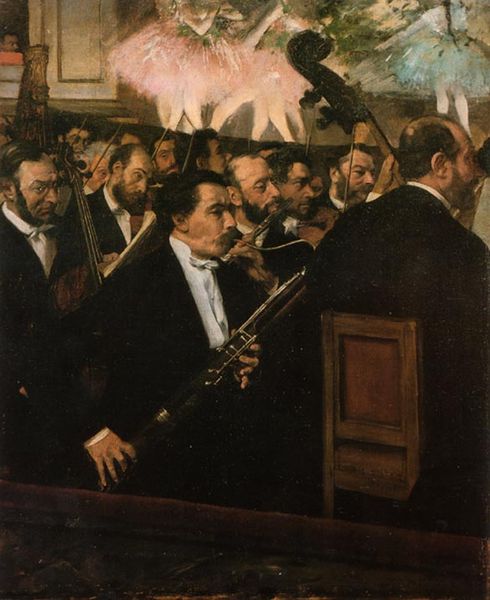
Titel: L'orchestre de l'Opéra, Das Orchester der Oper
Künstler: Edgar Degas
Standort: Paris
Institution: Musée d'Orsay
Schlagwörter: blau, gemälde, hand, mann, weiß, frauen, grün, impressionismus, menschen, mädchen, sitzen, braun, degas, edgar degas, finger, frankreich, frisur, frisuren, grau, haar, holz, köpfe, licht, lichter, männer, nase, paris, profil, rücken, schwarz, stuhl, stühle, türkis, blick, malerei, menge, rock, tanz, anzug, anzüge, bart, bärte, gesichter, hemd, schnurrbart, arme, augen, kragen, silber, hals, hände, innenraum, instrument, krägen, rückenlehne, signatur, öl, haare, aufführung, bass, bühne, instrumente, kontrabass, konzert, musik, musiker, oper, orchester, theater, tänzerin, tänzerinnen, ohren, rosa, beine, lehne, bogen, balett, ballerina, ballerinas, ballet, ballett, cello, röcke, tutu, tutus, tütü, zuschauer, hemden, auftritt, loge, orchestergraben, beobachter, frack, nasen, painting, theatre, spielen, zopf, glatze, musizieren, stuhllehne, mimik, fliege, strauß, bögen, glatzen, brille, bürgertum, tasten, flöte, querflöte, bratsche, geige, geiger, violine, gewehr, saiten, schnecke, harfe, blaz, tänzer, bleu, roas, dirigent, musikinstrumente, fracks, fracke, geigen, streicher, streichinstrumente, blasinstrument, chello, revue, bratschen, violinen, flötist, oboe, violoncello, tütüs, allett, bassist, bühneorchestergraben, cellist, ende 19. jajrhundert, fagot, fagott, fagottist, mundstück, nsckt, oboist, spitzentänzerinnen, tanztheater, atschen, hr, musee d´orsay, 1, jello, boboe, yello, ochestra